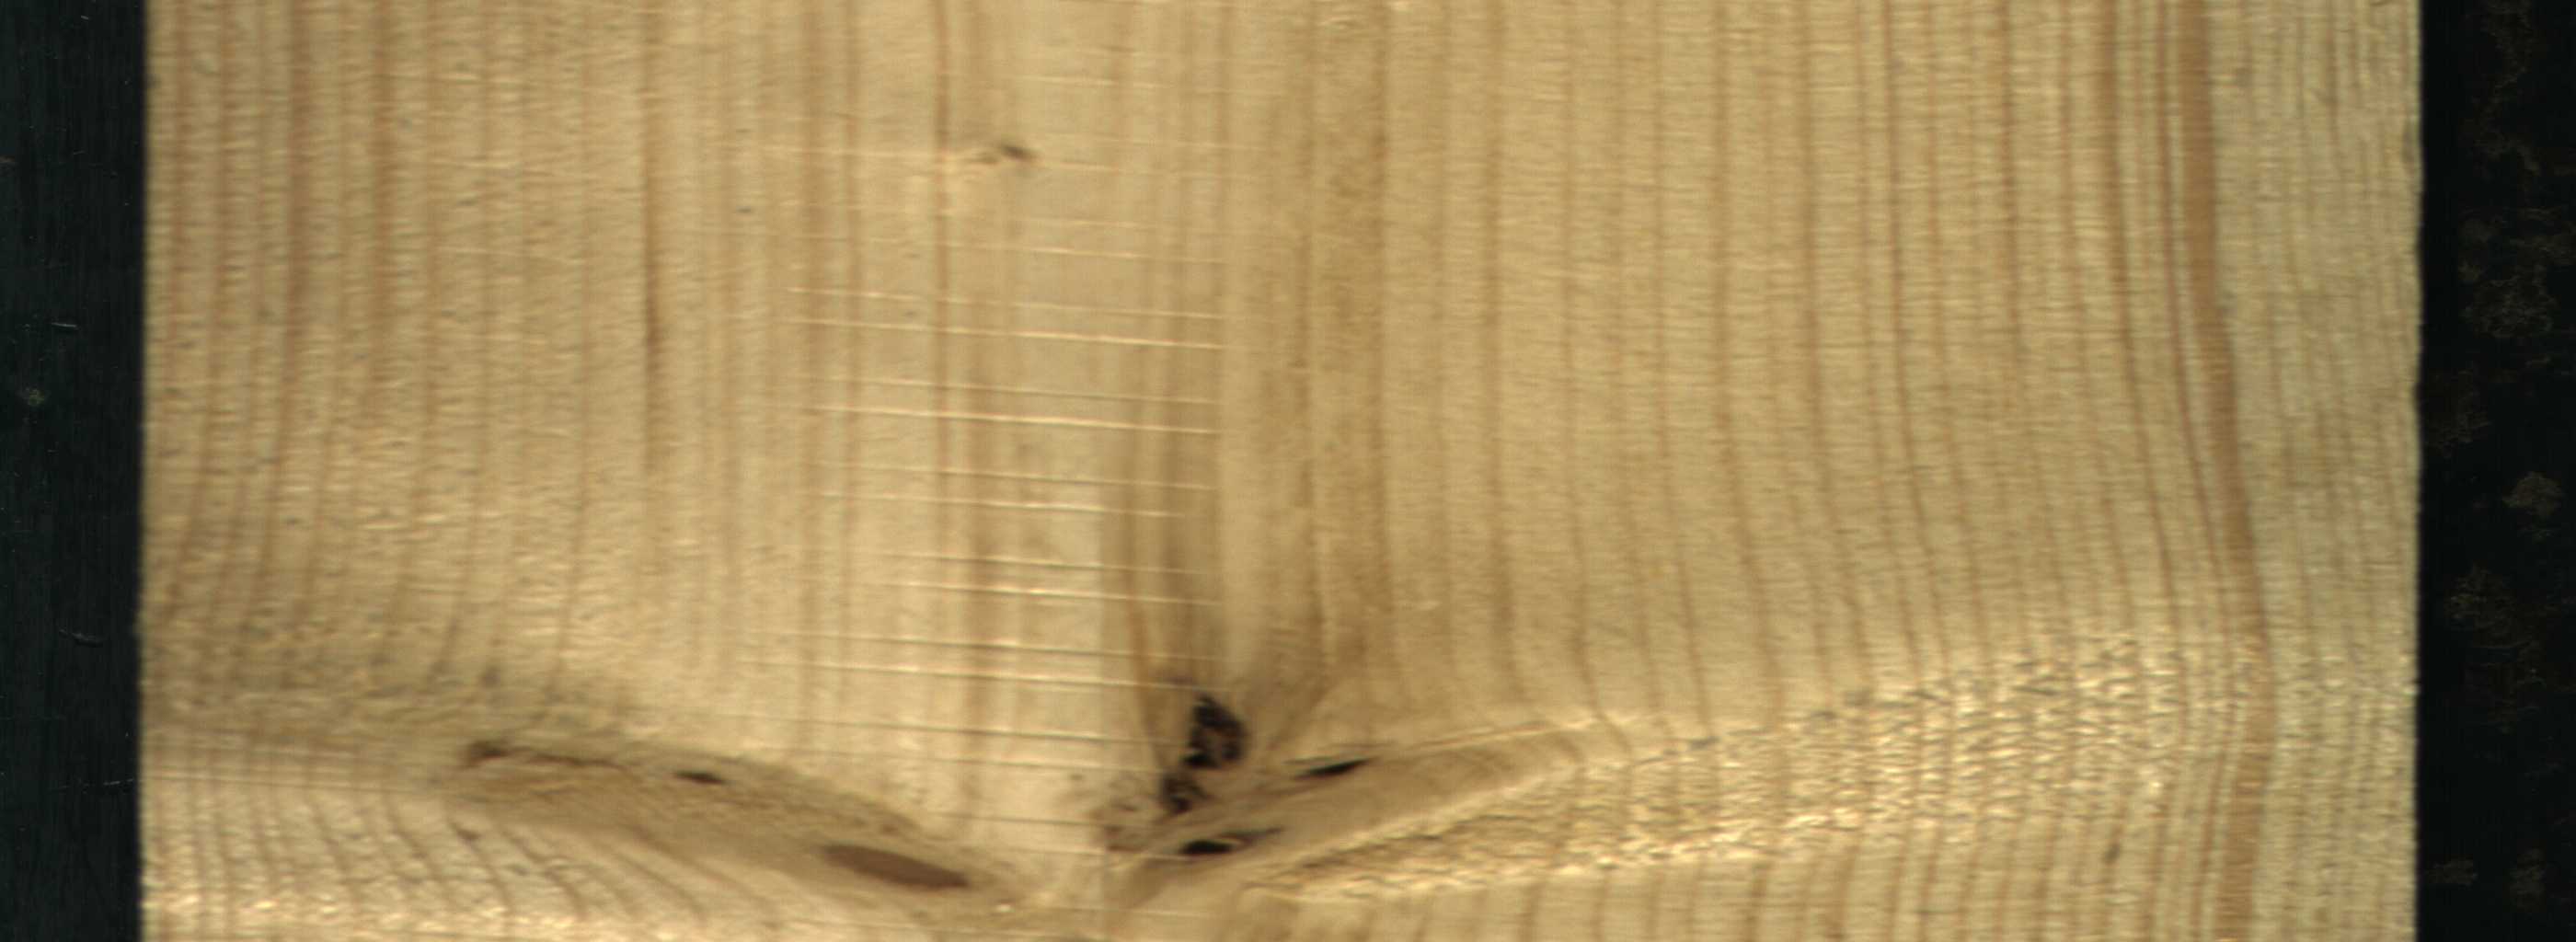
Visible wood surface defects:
Dead_Knot
Dead_Knot
Live_Knot